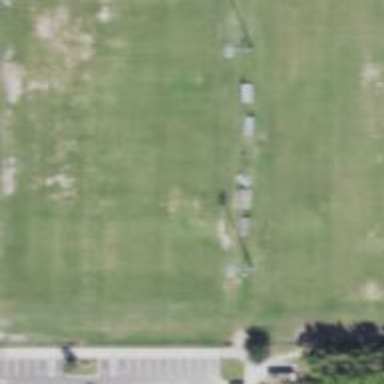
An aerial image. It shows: Soccer pitch for leisureland activities.